Question: I was hoping to release my software with a trial period and I was wondering how I could show a link in the right side of my title bar telling them how long their trial will last similar to this:
.
Anyone have any suggestions?
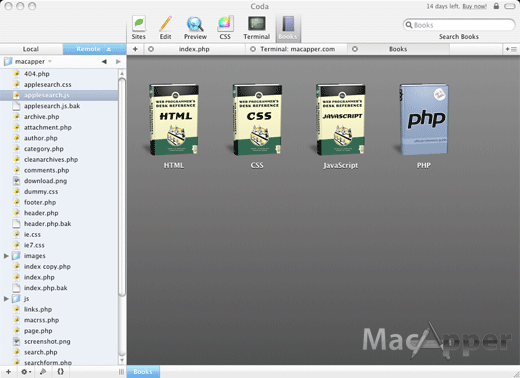
Answer: You can get the superview of the windows content view and add a custom view to that. Just make sure you position your view correctly. Here is some sample code:
'''
NSView *frameView = [[window contentView] superview];
NSRect frame = [frameView frame];
NSRect otherFrame = [otherView frame];
otherFrame.origin.x = NSMaxX( frame ) - NSWidth( otherFrame );
otherFrame.origin.y = NSMaxY( frame ) - NSHeight( otherFrame );
[otherView setFrame: otherFrame];
[frameView addSubview: otherView];
'''
Here 'otherView' is the view you want to put in your title bar. This code won't work though if there is a toolbar button - they would overlap. Luckily there is an API to get the toolbar button so you can calculate the position:
'''
NSButton *toolbarButton = [window standardWindowButton: NSWindowToolbarButton];
otherFrame.origin.x = NSMinX( [toolbarButton frame] ) - NSWidth( otherFrame );
'''
You also have to make sure that the autosizing masks for your view are set up so that it stays in the upper right corner of the window:
'''
[otherView setAutoresizingMask:NSViewMinXMargin | NSViewMinYMargin];
'''